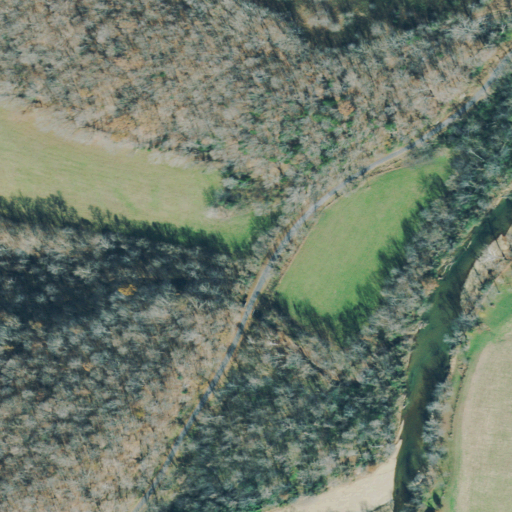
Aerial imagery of valley in Tennessee named Coon Hollow containing deciduous forest, open development, pasture, herbaceous wetlands, woody wetlands, and cultivated crops